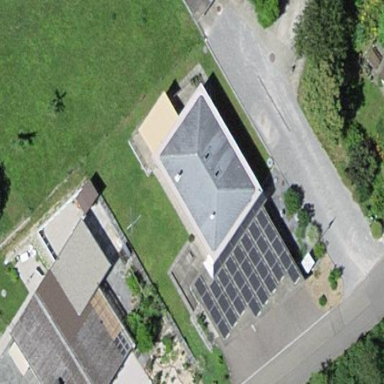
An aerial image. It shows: Building with hipped roof.